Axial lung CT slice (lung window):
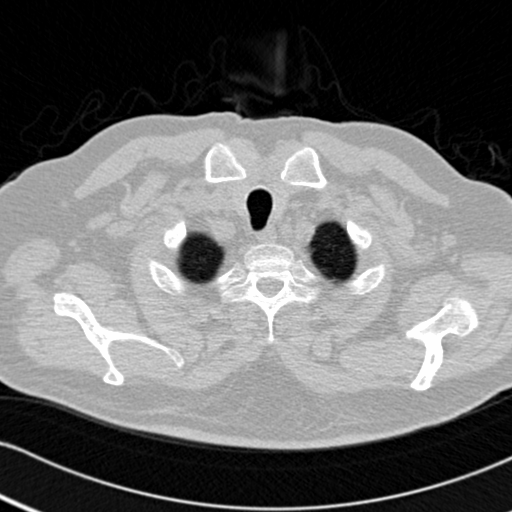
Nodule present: no